Interaction volume radius: 5 \u00c5
Interaction volume height: 25 \u00c5
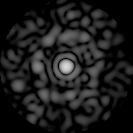
Disorder parameter: 0.8588